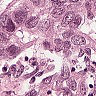
Metastatic tissue present: yes